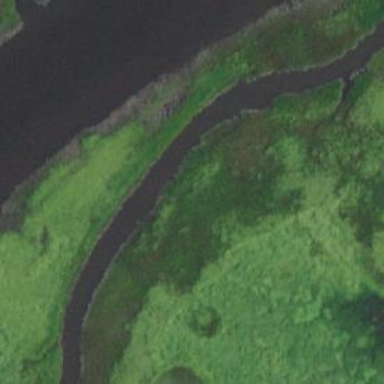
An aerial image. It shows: Marshy wetland area.